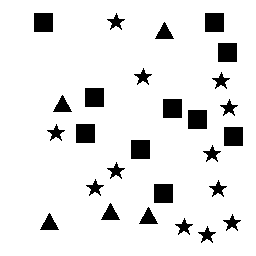
Squares: 10
Triangles: 5
Stars: 12
Total shapes: 27